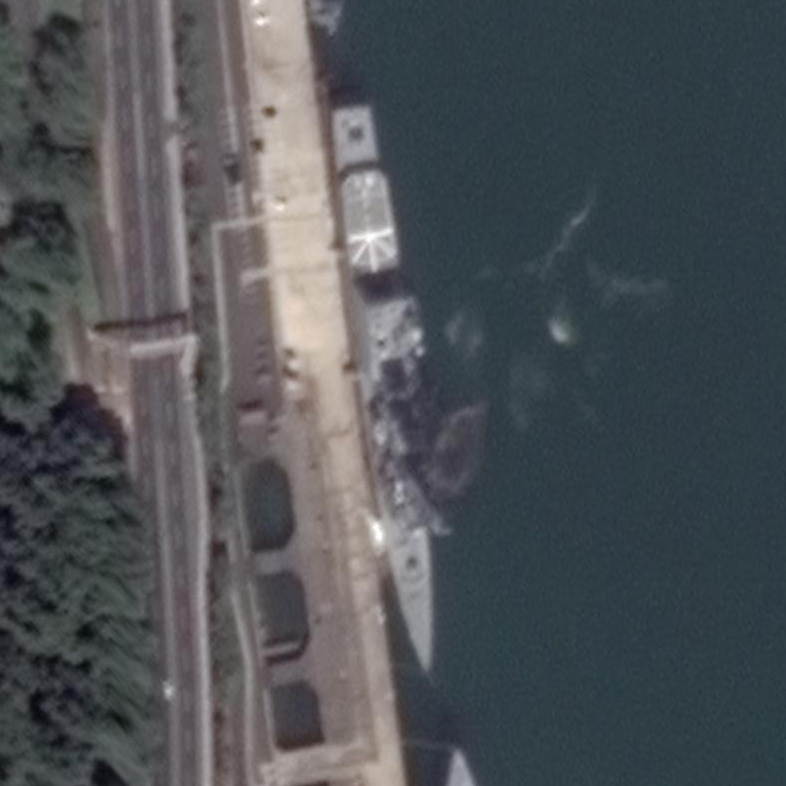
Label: cruiser